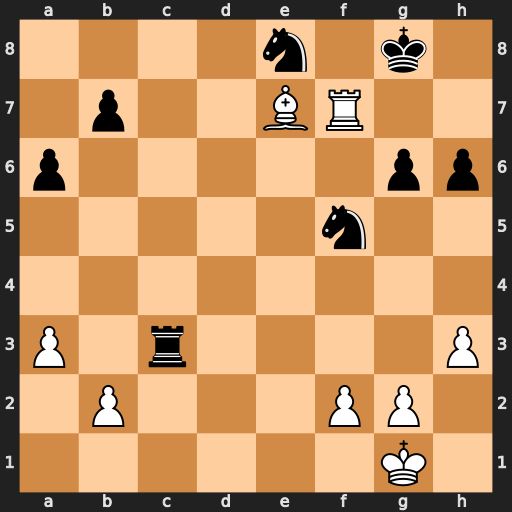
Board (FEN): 4n1k1/1p2BR2/p5pp/5n2/8/P1r4P/1P3PP1/6K1
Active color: w
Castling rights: -
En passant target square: -
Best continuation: Rf8+ Kg7 bxc3 Nxe7 Rxe8